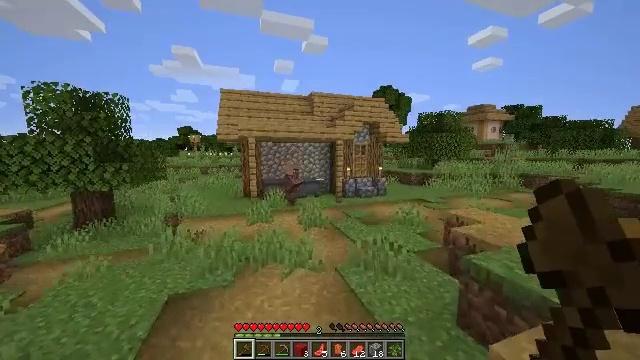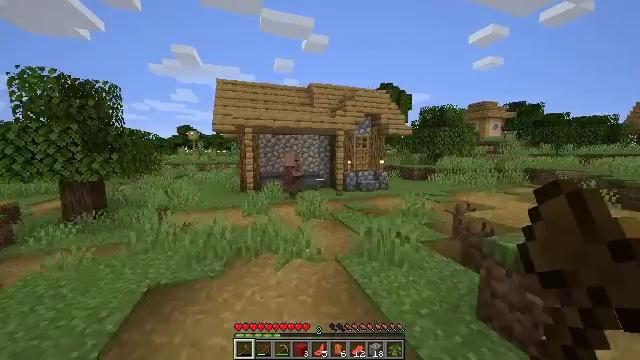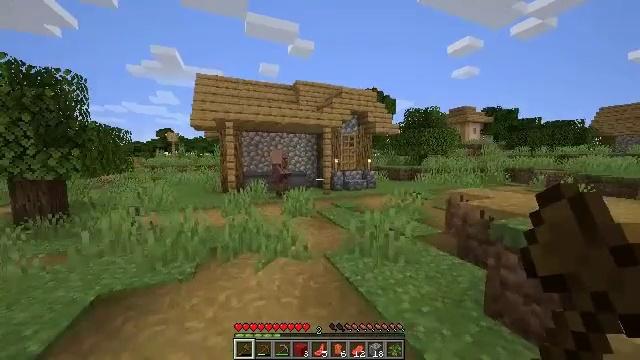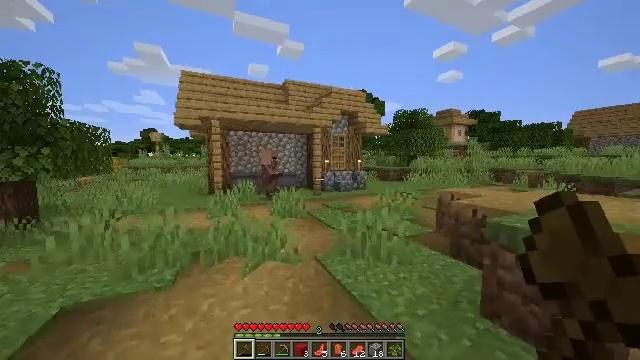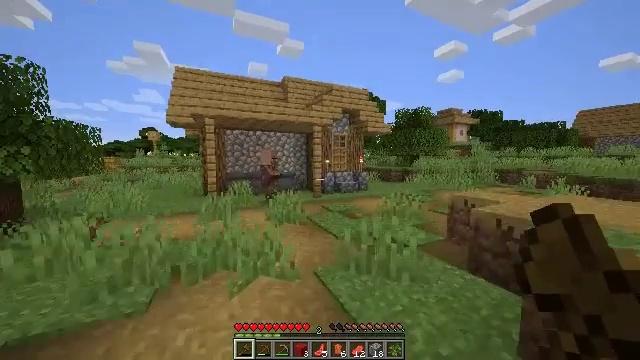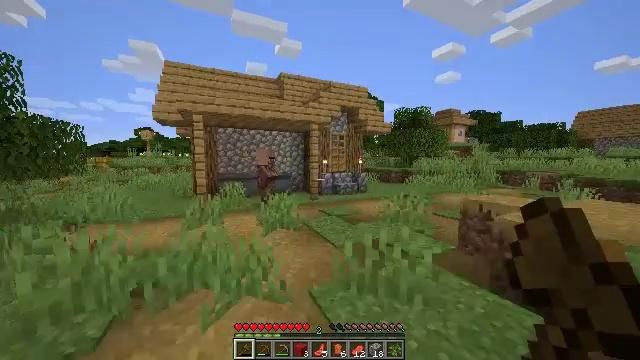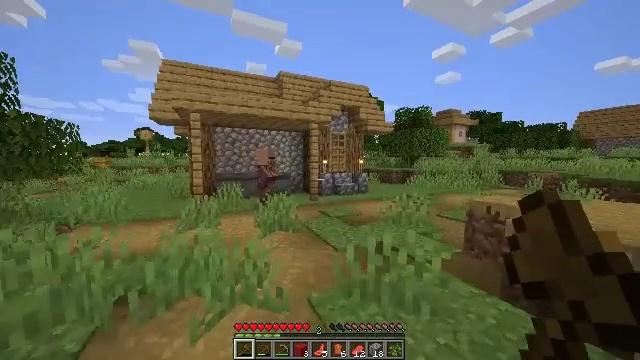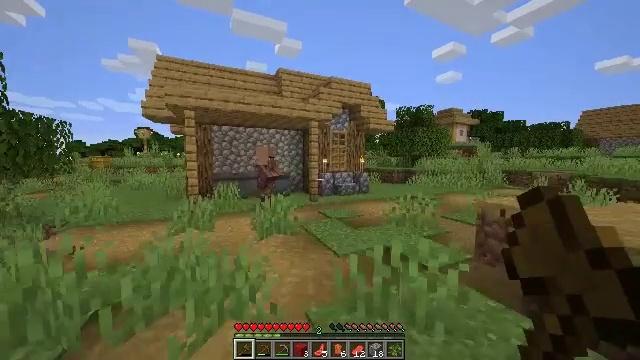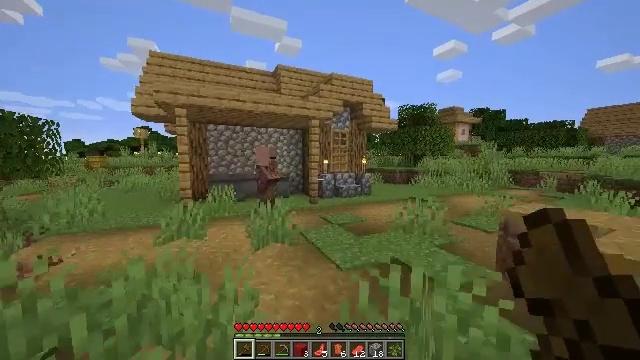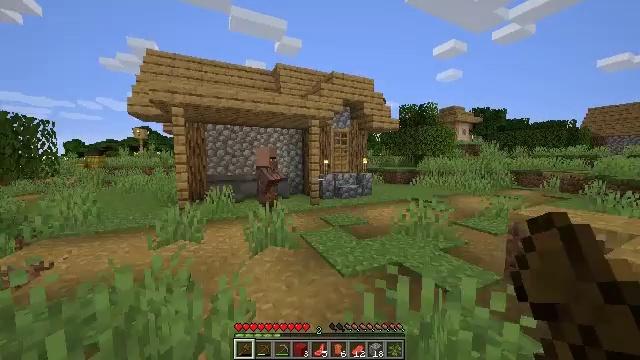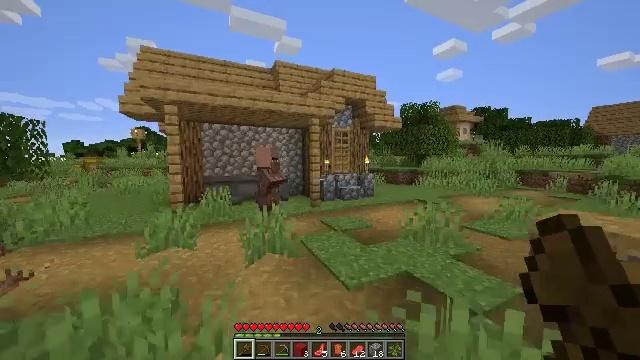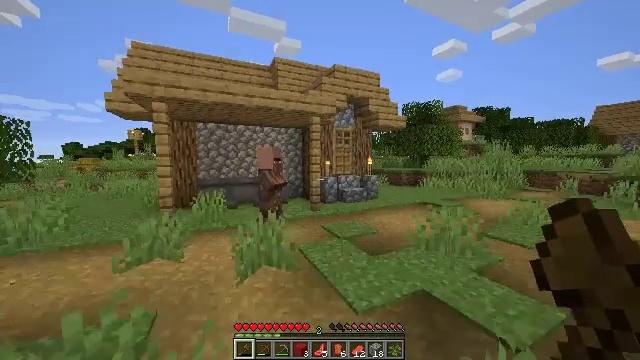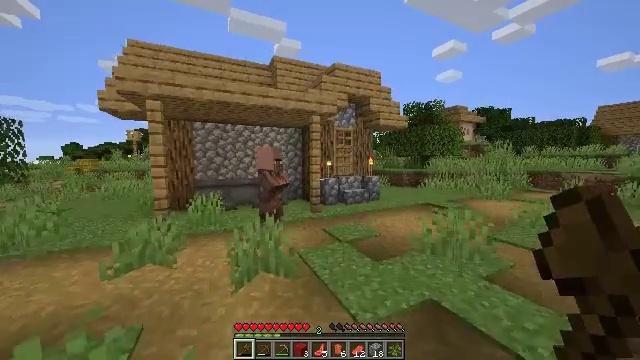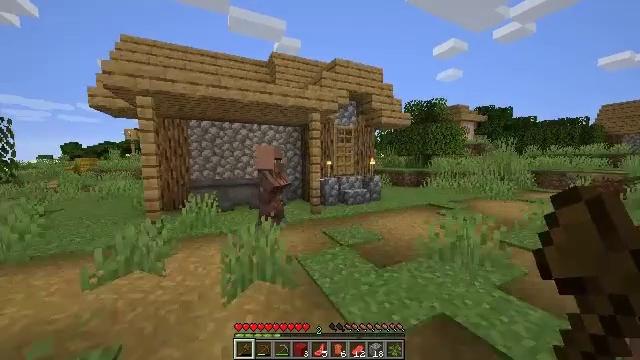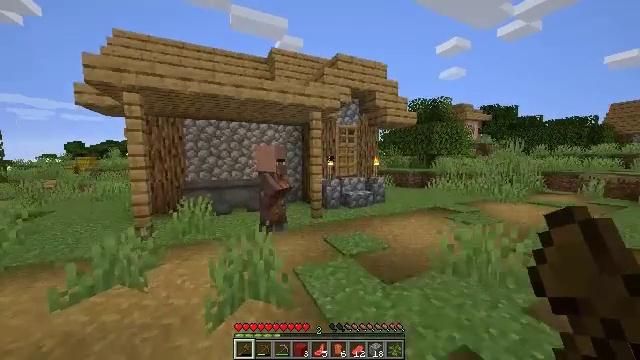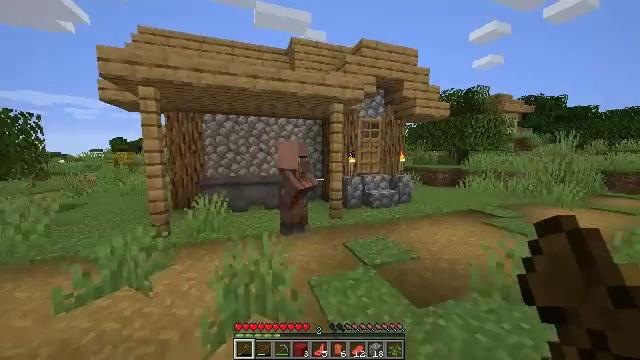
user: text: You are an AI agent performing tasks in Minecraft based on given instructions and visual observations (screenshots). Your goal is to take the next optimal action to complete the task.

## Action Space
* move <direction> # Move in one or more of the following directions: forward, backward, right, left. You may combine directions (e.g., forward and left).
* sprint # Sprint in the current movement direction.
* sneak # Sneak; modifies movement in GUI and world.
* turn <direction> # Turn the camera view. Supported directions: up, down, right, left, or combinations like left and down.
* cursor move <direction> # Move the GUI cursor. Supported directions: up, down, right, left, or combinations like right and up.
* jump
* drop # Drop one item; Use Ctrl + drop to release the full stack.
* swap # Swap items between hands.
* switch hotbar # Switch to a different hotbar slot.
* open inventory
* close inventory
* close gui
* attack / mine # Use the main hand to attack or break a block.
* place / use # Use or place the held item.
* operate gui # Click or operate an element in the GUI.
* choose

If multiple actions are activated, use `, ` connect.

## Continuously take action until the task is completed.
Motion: motion action
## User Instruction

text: Get smooth stone for building.
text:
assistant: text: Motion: move forward, sprint
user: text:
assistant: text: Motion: move forward, sprint, turn right and up
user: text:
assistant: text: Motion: move forward, turn right
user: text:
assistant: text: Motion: move forward
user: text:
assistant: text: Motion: move forward
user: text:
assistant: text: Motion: move forward
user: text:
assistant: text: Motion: move forward
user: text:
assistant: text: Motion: move forward
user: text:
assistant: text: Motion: move forward
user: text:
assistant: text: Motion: move forward
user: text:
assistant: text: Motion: move forward
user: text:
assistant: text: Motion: move forward
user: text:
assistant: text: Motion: move forward
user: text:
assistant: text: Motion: move forward
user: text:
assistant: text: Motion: move forward, turn left and down
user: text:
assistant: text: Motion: move forward
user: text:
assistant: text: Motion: move forward and move right, turn left
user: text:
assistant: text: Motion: move forward and move right, turn left
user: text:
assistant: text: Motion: move forward and move right, turn left
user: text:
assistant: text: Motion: move forward and move right, turn left
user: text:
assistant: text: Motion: move forward and move right
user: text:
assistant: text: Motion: move forward and move right, turn right and up
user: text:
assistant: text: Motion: move forward and move right, turn right
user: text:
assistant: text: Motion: move forward and move right, turn right and up
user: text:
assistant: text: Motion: move forward and move right, turn right and up
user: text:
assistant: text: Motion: move forward
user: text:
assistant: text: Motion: move forward
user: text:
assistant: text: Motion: move forward
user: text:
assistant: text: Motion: move forward
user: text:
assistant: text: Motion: move forward